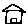
Label: house